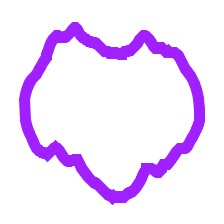
Shape: circle